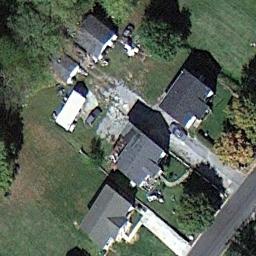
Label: medium_residential